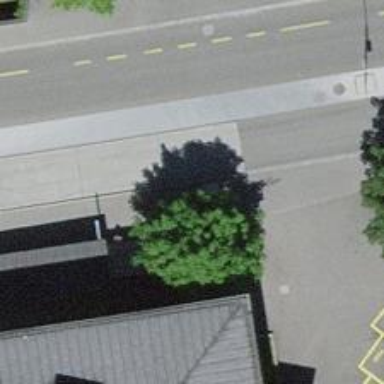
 serving as platform for public transportation."